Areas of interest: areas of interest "Cultural Palace"
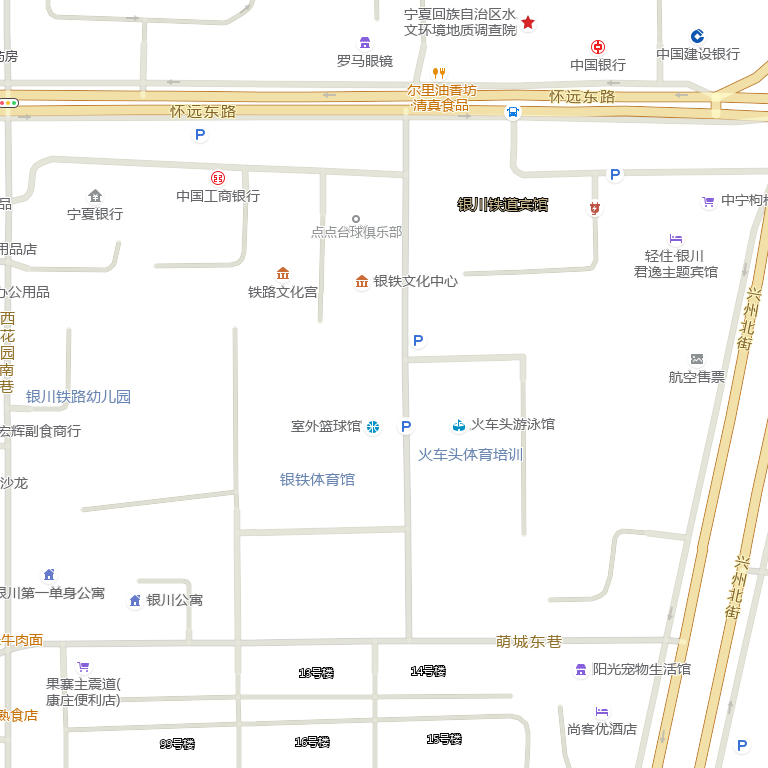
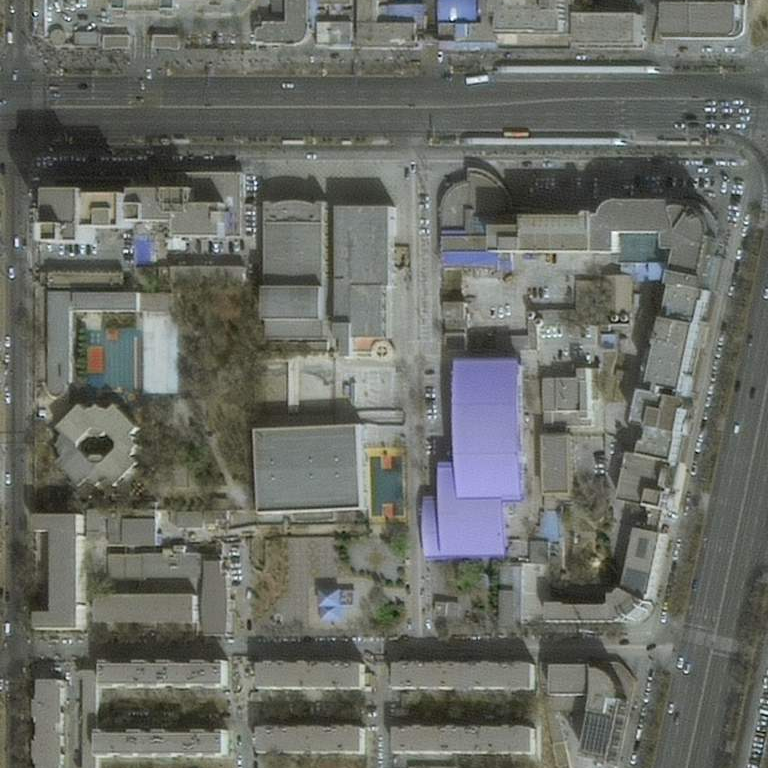